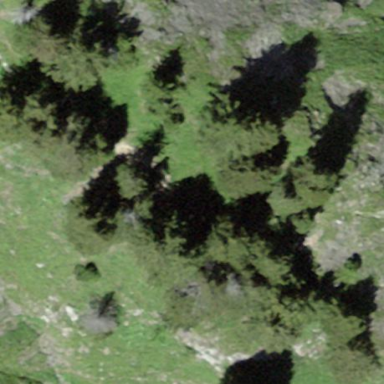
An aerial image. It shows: Forest area.